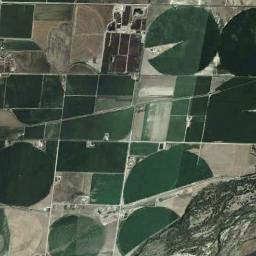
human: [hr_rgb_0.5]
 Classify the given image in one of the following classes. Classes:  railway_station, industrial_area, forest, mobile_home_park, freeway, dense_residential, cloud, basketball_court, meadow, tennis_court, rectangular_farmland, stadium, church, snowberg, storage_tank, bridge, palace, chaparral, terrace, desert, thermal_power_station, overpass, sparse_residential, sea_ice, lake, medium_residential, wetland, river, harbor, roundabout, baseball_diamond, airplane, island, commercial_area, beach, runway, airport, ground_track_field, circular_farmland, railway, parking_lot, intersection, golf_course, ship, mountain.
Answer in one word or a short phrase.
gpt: circular_farmland